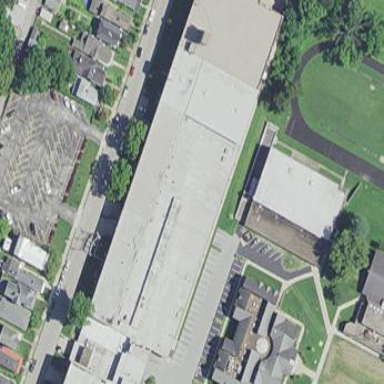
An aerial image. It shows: Manufacturing building.